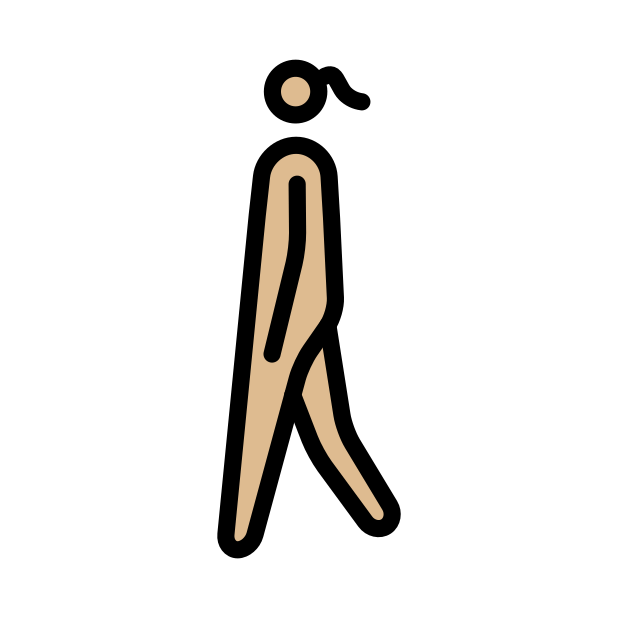
woman walking: medium-light skin tone